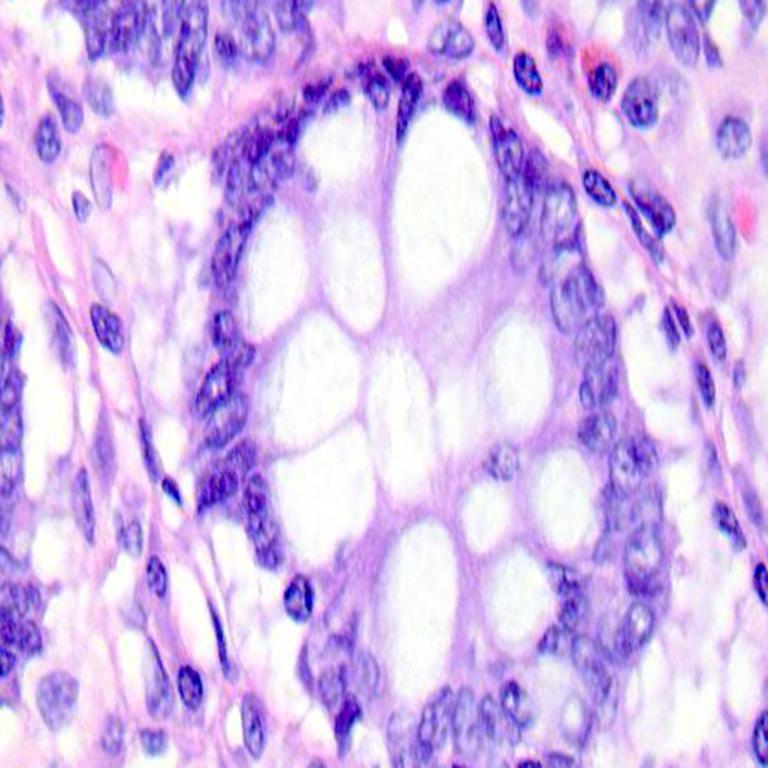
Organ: colon
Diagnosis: benign